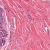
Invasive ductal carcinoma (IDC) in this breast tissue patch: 0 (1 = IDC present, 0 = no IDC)